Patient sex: M
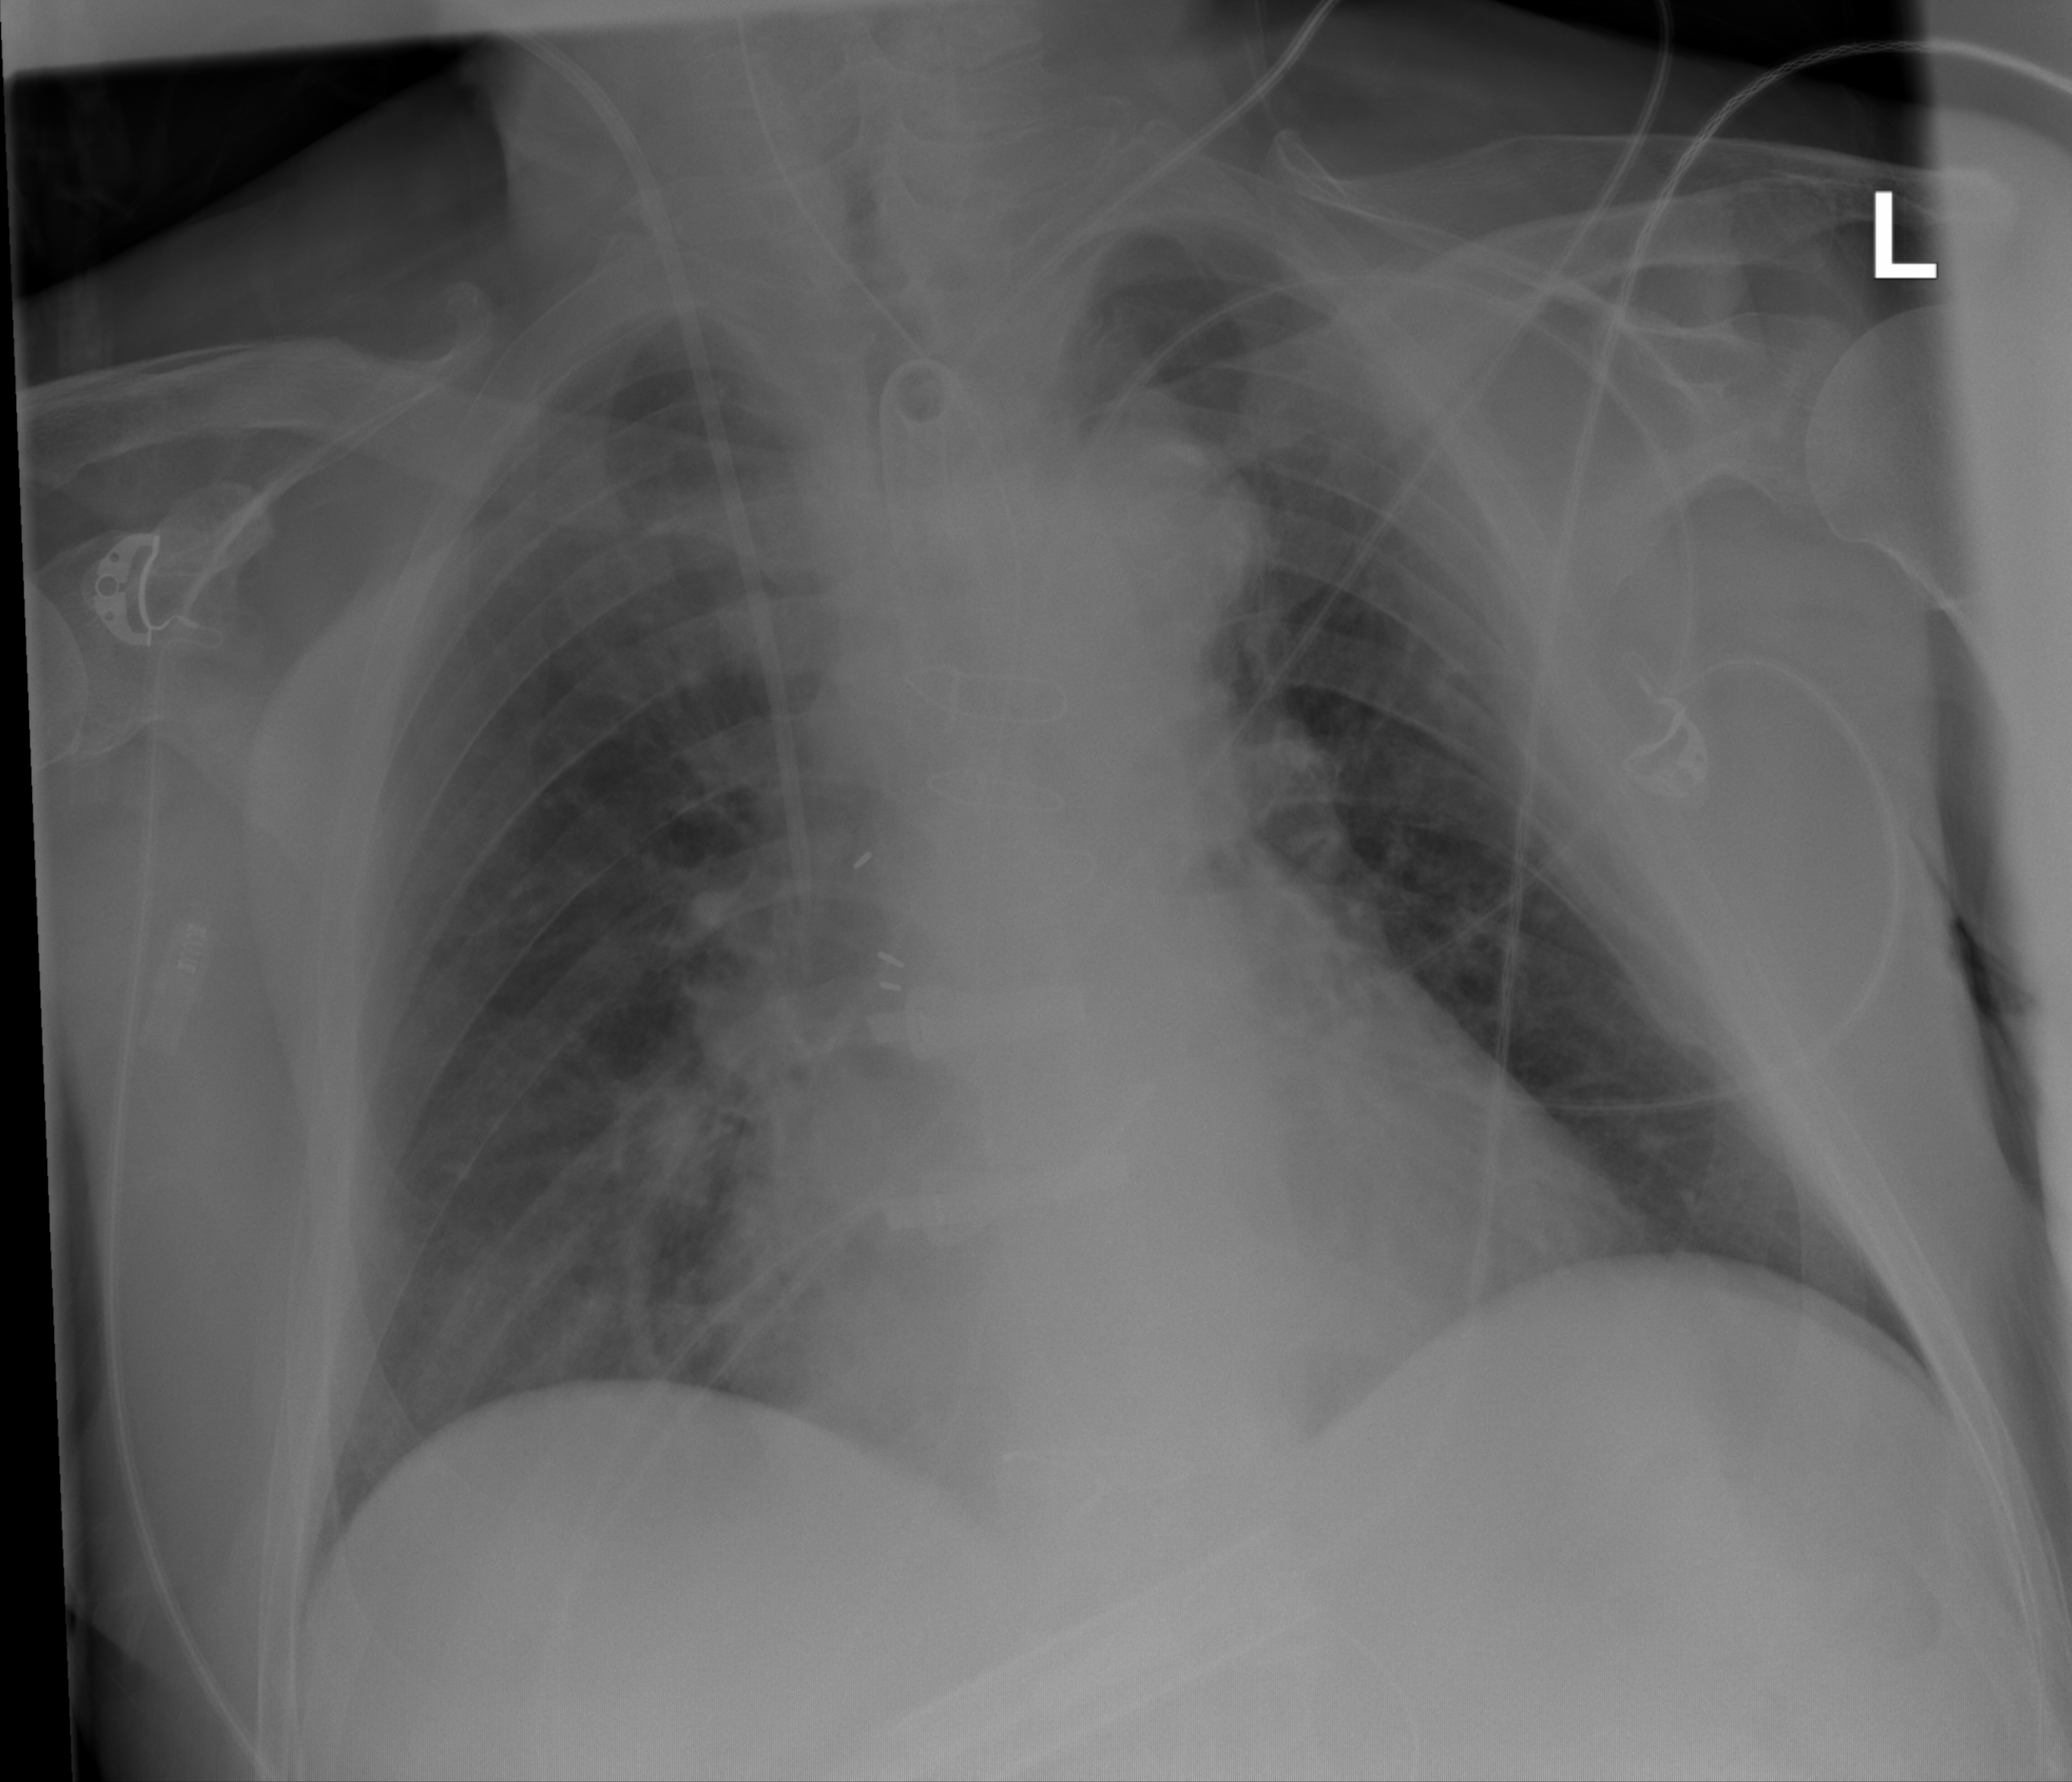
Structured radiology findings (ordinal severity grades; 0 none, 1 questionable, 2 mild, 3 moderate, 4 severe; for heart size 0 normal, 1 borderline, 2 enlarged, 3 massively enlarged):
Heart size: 2
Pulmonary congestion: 1
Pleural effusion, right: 1
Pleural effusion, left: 0
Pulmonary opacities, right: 0
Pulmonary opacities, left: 0
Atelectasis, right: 0
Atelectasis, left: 0